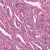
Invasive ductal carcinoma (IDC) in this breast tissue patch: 1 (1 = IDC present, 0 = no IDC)